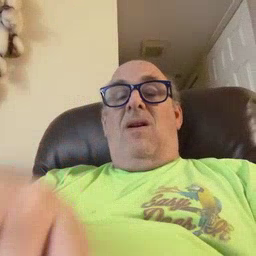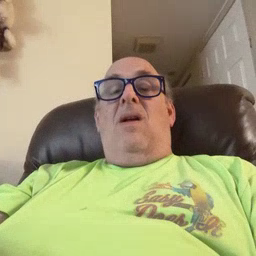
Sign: elephant